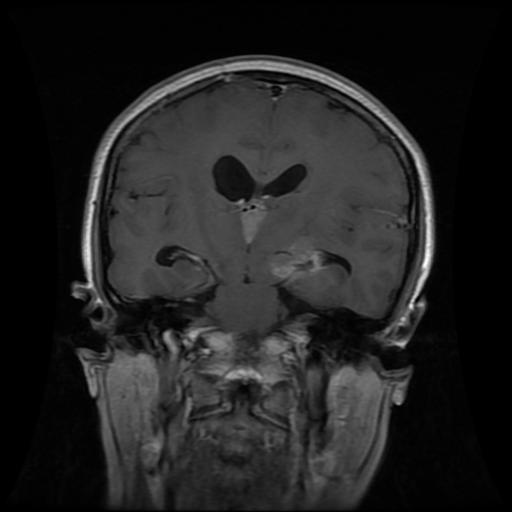
Label: glioma